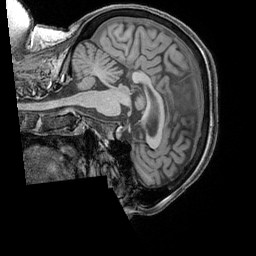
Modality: T1w
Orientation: sagittal
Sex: female
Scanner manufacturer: siemens
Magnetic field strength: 3 T
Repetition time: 2.3 s
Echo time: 0.00226 s